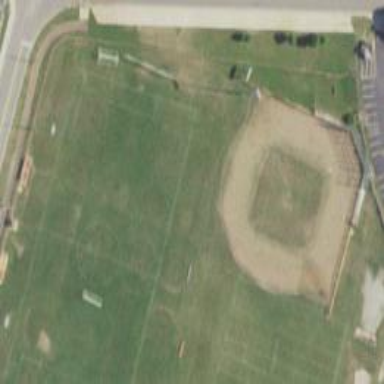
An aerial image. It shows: Soccer pitch for outdoor sports and leisure activities.